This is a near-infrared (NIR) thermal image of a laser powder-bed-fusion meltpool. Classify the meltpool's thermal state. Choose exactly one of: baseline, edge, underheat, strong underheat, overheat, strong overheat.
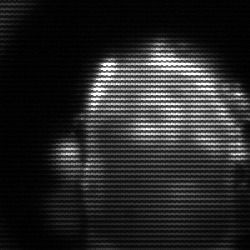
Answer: baseline